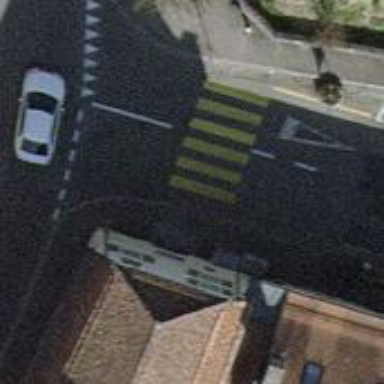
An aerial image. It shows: Marked crossing on the road.